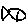
Label: fish